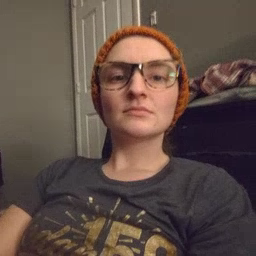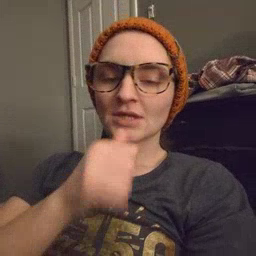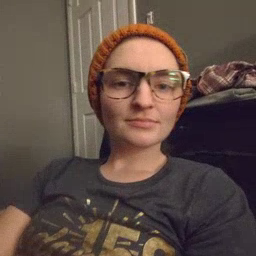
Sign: not